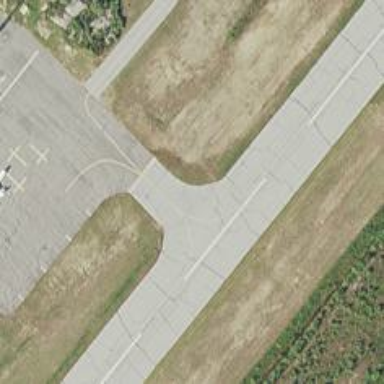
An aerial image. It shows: Runway surface made of asphalt at airport.